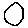
Label: hexagon